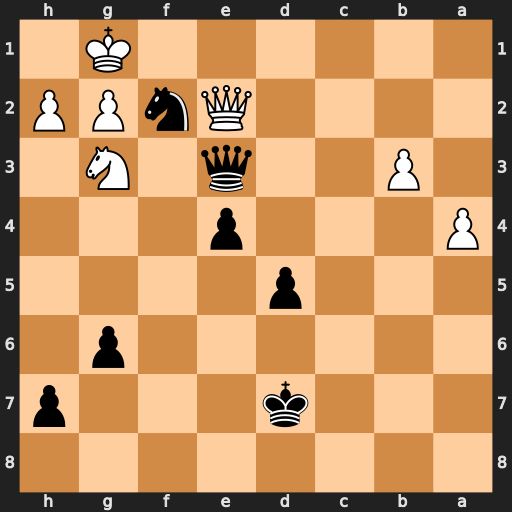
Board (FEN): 8/3k3p/6p1/3p4/P3p3/1P2q1N1/4QnPP/6K1
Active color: b
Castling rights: -
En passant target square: -
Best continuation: Nh3+ Kf1 Qg1#